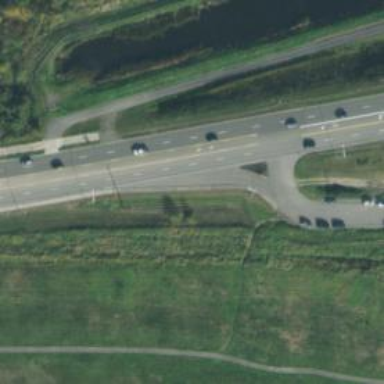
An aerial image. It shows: Secondary link road.